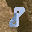
Label: 8